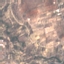
Land use / land cover class: PermanentCrop